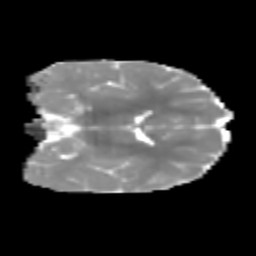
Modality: MD
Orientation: coronal
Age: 6
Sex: female
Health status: healthy